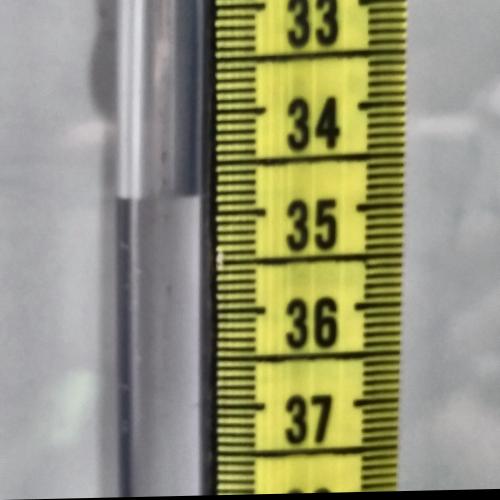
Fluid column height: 34.8 cm